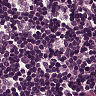
Metastatic tissue present: no